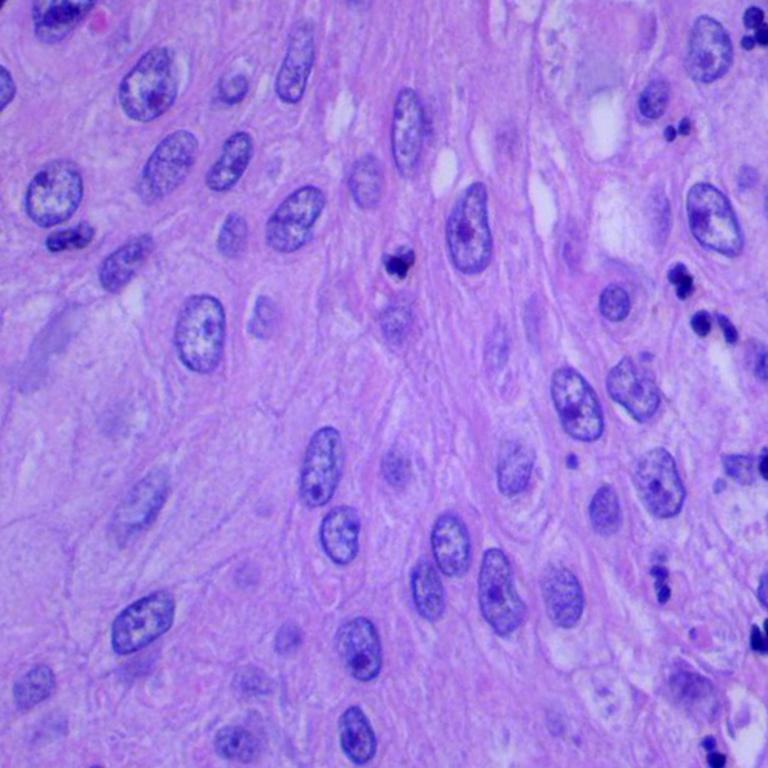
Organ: lung
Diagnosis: squamous carcinomas